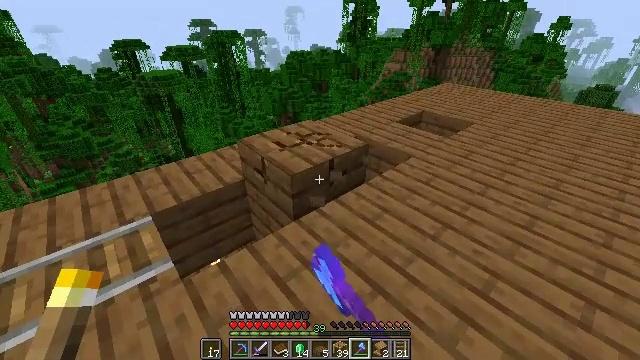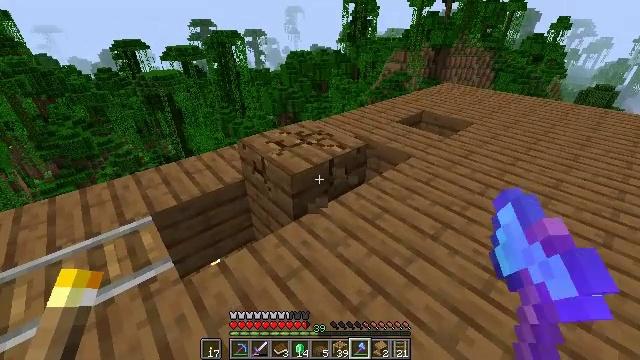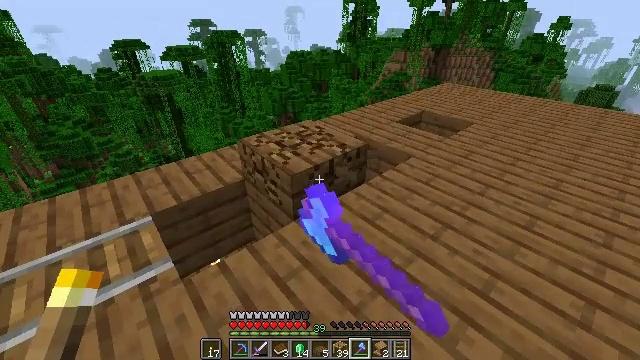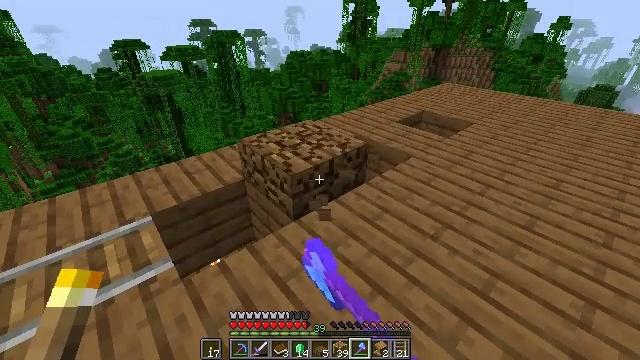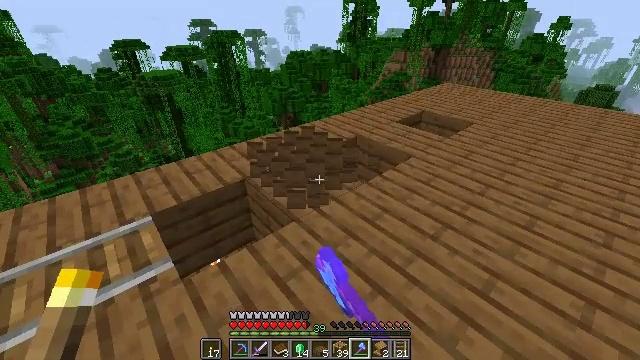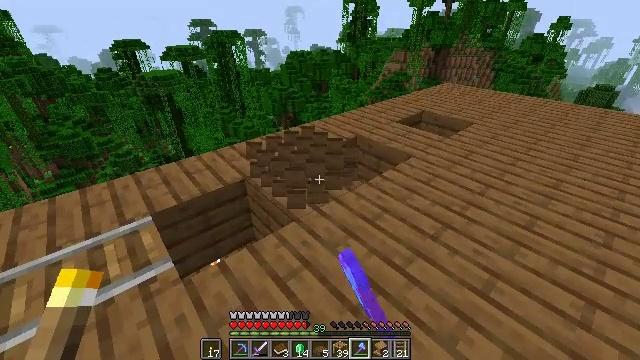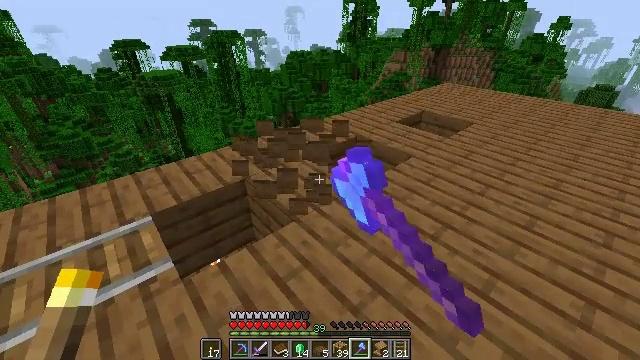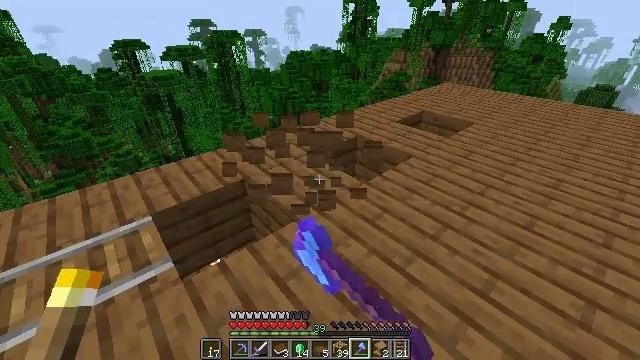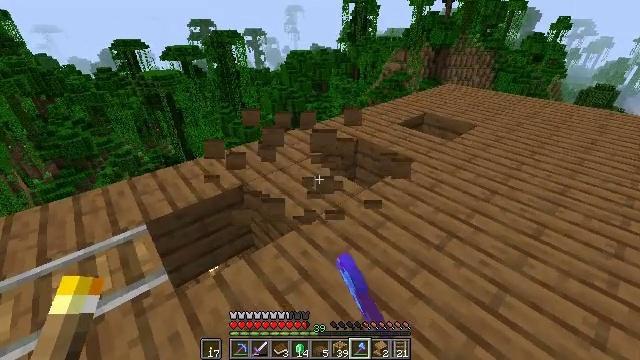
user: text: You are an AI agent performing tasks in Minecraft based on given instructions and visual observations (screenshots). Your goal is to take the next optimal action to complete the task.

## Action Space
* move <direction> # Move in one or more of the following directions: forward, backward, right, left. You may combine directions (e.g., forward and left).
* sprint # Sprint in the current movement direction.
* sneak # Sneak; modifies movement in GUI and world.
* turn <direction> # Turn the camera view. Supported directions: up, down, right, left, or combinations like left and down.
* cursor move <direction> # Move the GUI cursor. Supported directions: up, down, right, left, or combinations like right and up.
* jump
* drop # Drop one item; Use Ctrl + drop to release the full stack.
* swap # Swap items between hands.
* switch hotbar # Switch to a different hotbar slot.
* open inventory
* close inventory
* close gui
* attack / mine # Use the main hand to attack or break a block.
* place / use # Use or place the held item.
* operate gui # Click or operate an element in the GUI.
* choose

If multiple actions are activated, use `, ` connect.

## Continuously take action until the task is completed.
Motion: motion action
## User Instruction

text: Break the spruce slab from a structure.
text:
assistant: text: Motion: attack / mine
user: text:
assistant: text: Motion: attack / mine
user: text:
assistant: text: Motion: attack / mine
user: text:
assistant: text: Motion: attack / mine
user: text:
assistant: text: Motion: attack / mine
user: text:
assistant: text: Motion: attack / mine
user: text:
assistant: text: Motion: attack / mine
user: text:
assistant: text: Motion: move forward
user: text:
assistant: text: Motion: no_op